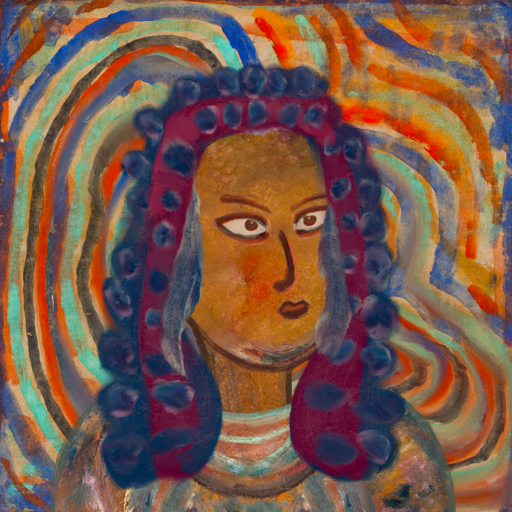
Background: Sisters, Head And Neck Side: Pipe, Face Side: Roy_Bahadur, Bust: Boggyland, Hair Side: Hill_Girl, Head Accessory: Blank, Second Necklace: Blank, Necklace: Blank, Baby: Blank